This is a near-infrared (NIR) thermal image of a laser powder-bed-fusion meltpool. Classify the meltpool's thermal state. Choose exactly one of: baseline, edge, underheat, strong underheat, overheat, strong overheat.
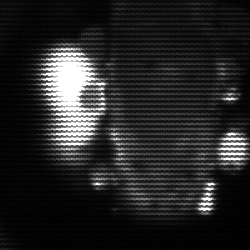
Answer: strong underheat